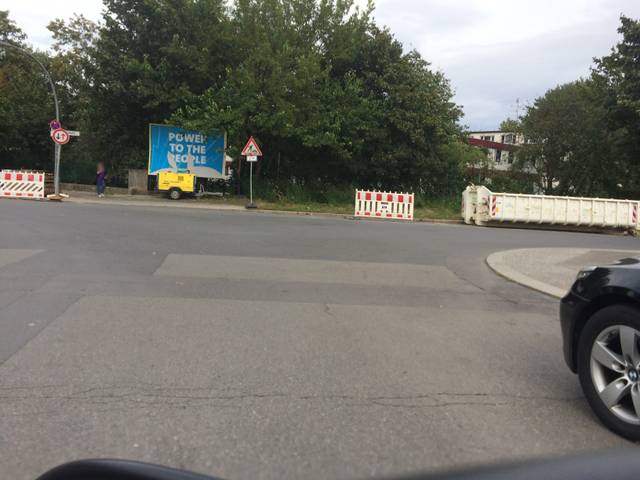
Region: Germany
Coordinates: 52.479, 13.455